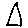
Label: triangle